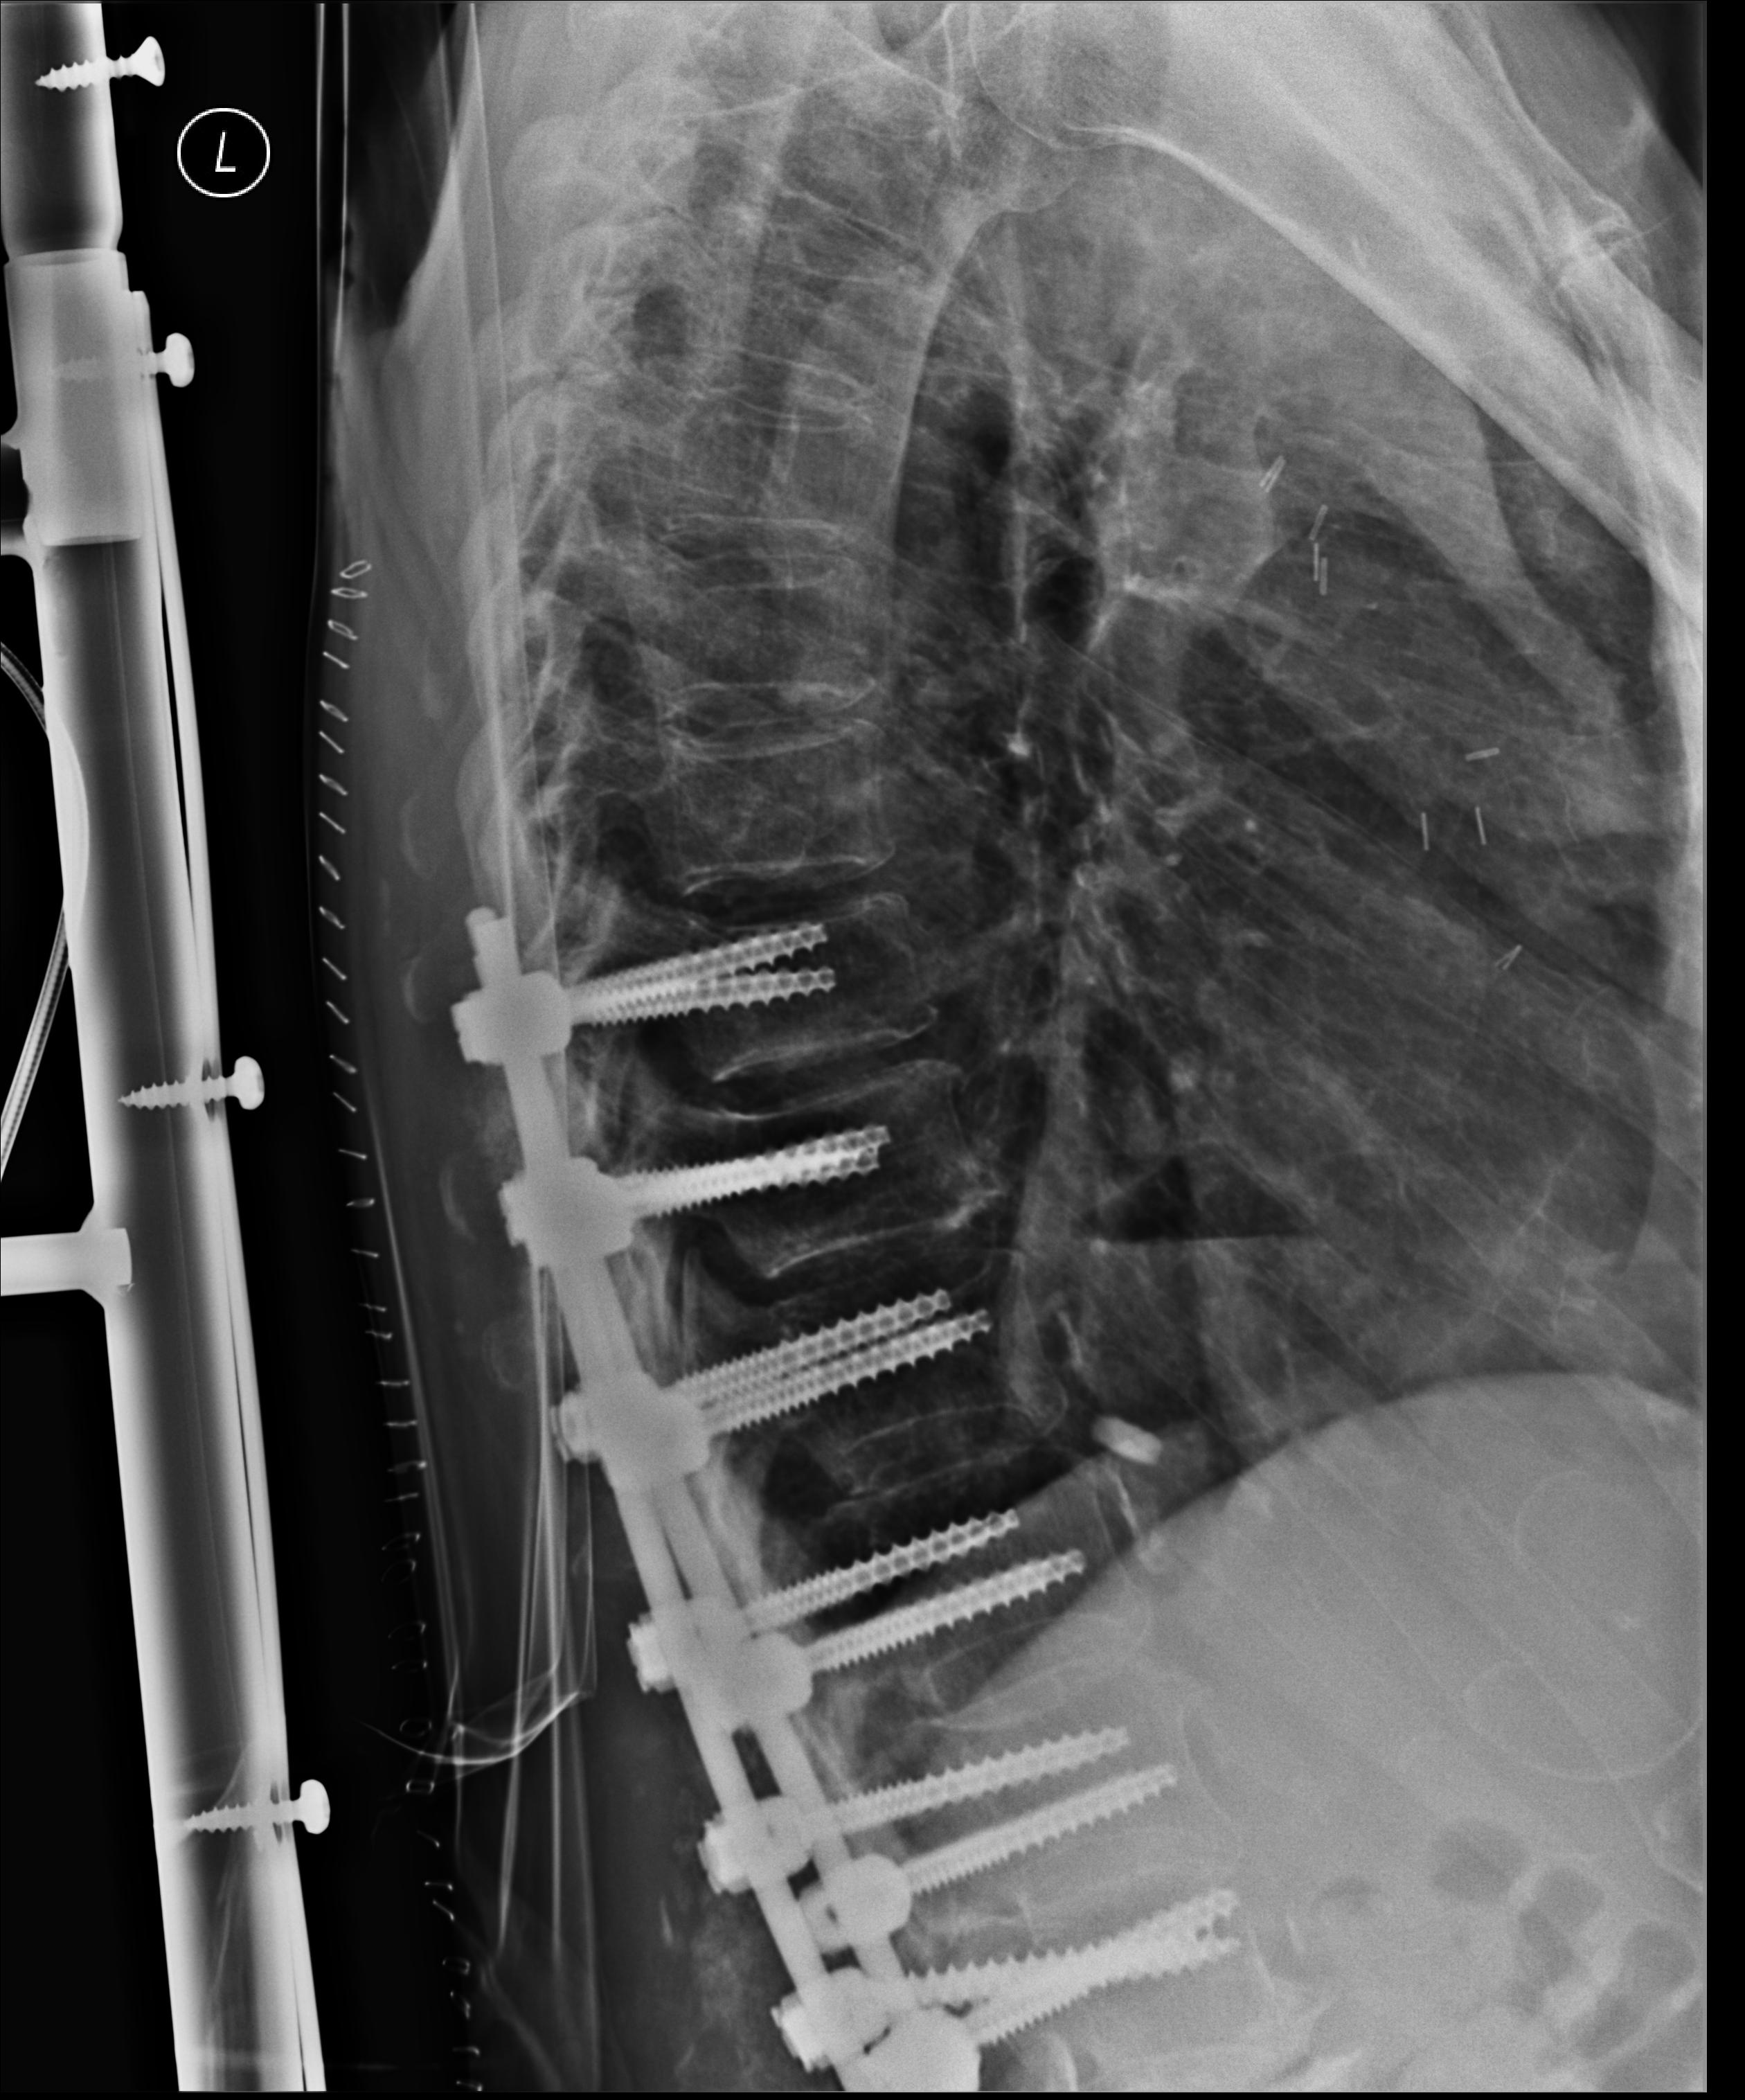
View: LATERAL
Implant manufacturer: Depuy expedium (Synthes)